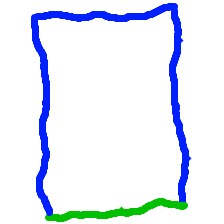
Shape: rectangle